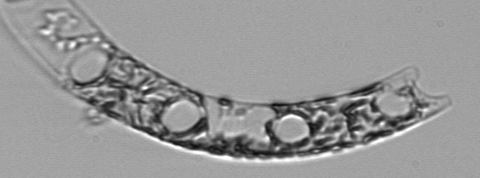
Label: Eucampia